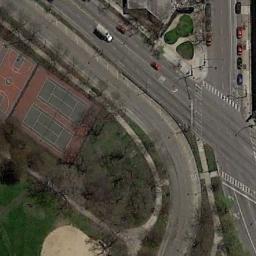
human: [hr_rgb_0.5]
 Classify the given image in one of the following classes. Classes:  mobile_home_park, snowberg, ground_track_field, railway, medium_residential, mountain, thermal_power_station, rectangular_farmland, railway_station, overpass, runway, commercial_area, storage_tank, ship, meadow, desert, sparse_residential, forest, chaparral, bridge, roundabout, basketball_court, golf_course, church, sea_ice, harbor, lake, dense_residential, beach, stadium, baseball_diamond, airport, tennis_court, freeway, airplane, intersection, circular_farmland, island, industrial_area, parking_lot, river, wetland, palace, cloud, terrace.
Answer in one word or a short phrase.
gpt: tennis_court